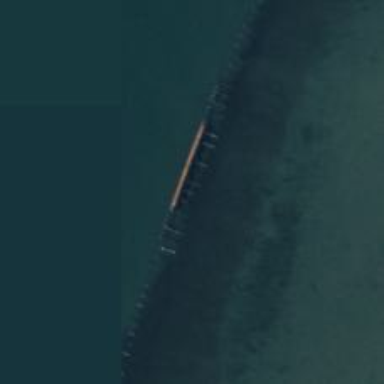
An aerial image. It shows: Ruined pier made by man.